Question: I've a little problem with canvas
I'm trying to make a paddle game , My problem is that the drawing position is the top left of the paddle as normal and I want to change it after Drawing to be in the center of the paddle for rotation.
so the origin position of the paddle will be the center and every time the mouse moved the paddle will be rotated from the center not the top left.

here is updated function which invoked to updated the canvas.
'''
function update() {
// Update scores
updateScore();
// Move the paddles on mouse move
// Here we will add another condition to move the upper paddle in Y-Axis
if(mouse.x && mouse.y) {
for(var i = 1; i < paddles.length; i++) {
p = paddles[i];
// the botoom paddle
if (i ==1){
p.x = mouse.x - p.w/2;
}else{
// the top paddle
ctx.save(); // saves the coordinate system
ctx.translate(W/4,H/2); // now the position (0,0) is found at (250,50)
ctx.rotate(0.30 * mouse.x); // rotate around the start point of your line
ctx.moveTo(0,0) // this will actually be (250,50) in relation to the upper left corner
ctx.lineTo(W/4,H/2) // (250,250)
ctx.stroke();
ctx.restore(); // restores the coordinate system back to (0,0)
}// end else
}//end for
}
'''
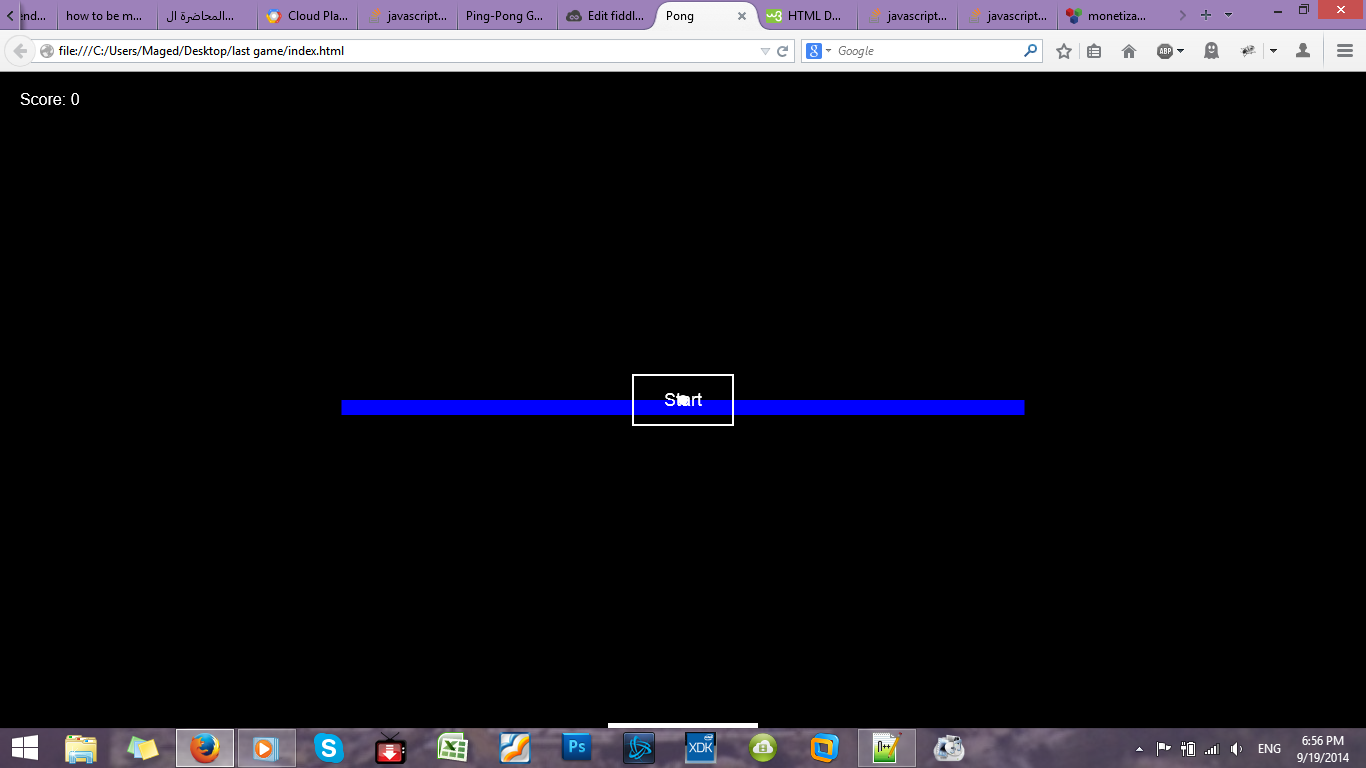
Answer: Your translations are a little off, but it's easy to fix. Consider this alternative -- translate the context to the center of the paddle. After all, this is where you will be doing the rotation. Rotate the canvas, and then draw a horizontal line centered around the origin. I've codified my suggestion, and I've stored a few things in local variables to make it clearer.
'''
var W = 200;
var H = 200;
var x = W / 2;
var y = H / 2;
var lineLength = 80;
ctx.save();
ctx.translate(x, y);
ctx.rotate(0.3 * mouse.X);
ctx.moveTo(-lineLength / 2,0, 0);
ctx.lineTo(lineLength / 2.0, 0);
ctx.stroke();
ctx.restore();
'''